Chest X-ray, PA view. Patient: 29 years old, sex F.
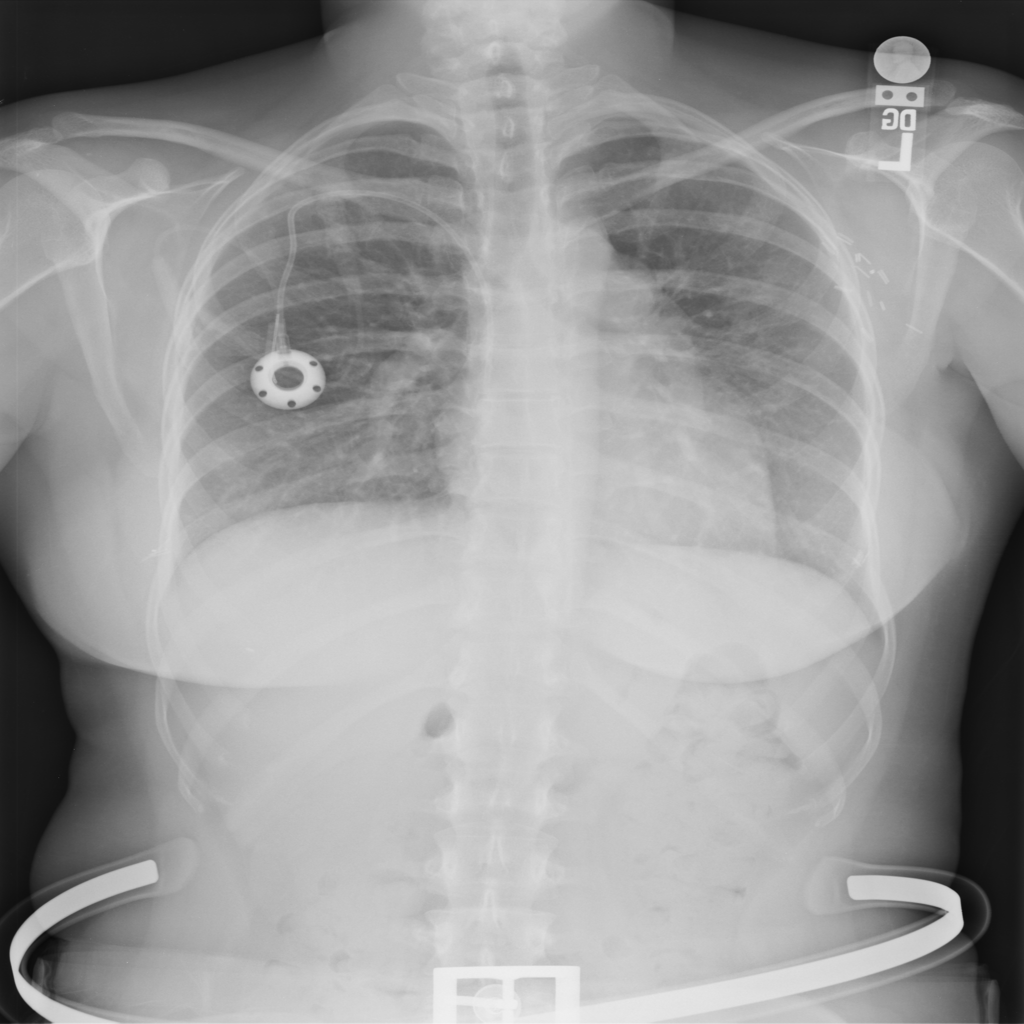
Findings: No Finding